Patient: sex M, age 72
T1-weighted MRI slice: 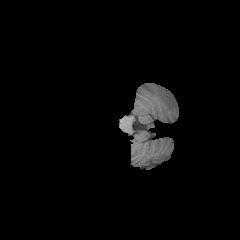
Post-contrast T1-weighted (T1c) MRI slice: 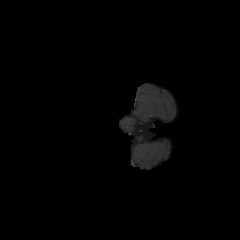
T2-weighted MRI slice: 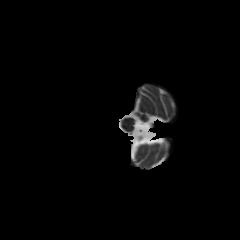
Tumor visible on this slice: no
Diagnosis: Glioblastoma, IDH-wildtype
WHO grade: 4